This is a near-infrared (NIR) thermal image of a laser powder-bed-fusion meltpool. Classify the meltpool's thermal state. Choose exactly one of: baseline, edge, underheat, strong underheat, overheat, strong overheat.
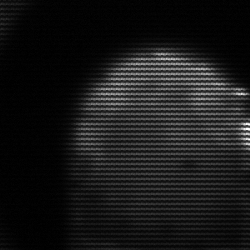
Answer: edge